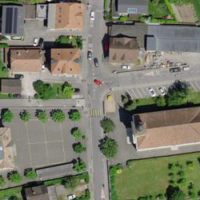
EUNIS habitat code: 54
Species observed at this site:
Melilotus officinalis